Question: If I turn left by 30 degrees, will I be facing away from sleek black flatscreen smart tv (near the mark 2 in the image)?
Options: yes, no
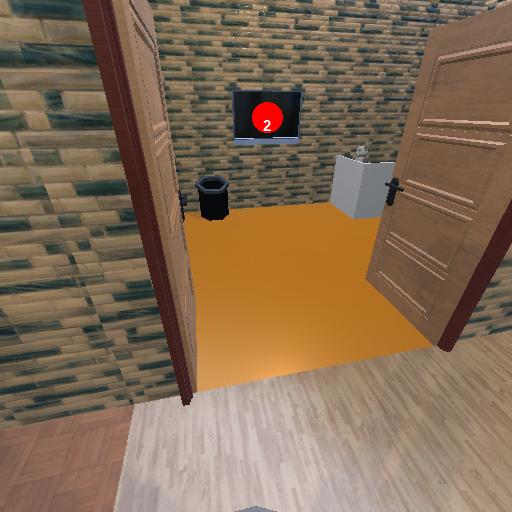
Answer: yes